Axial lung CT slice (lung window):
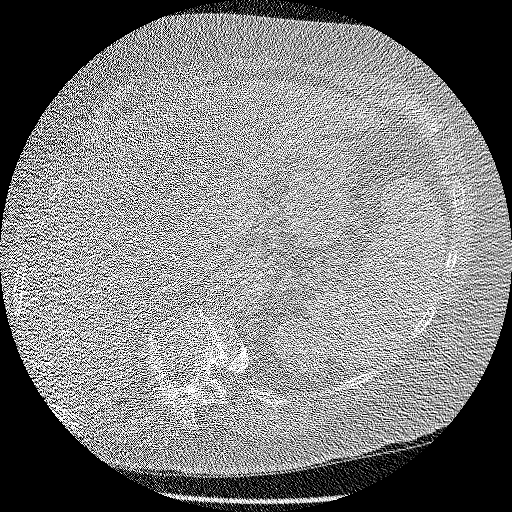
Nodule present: no